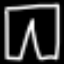
Label: pants